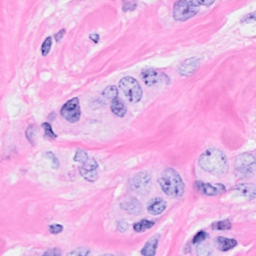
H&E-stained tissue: Breast